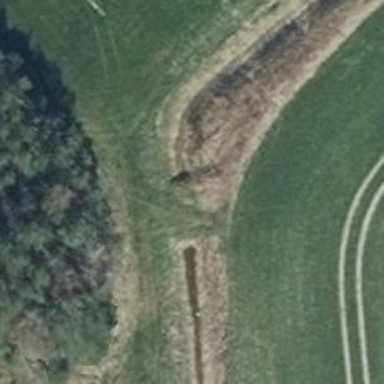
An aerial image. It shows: Culvert tunnel.